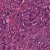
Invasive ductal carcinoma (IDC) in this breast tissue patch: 1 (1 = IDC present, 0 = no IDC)